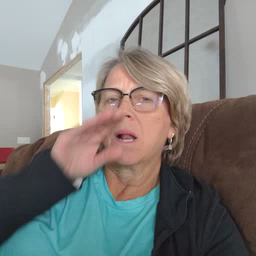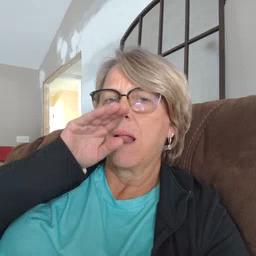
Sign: elephant